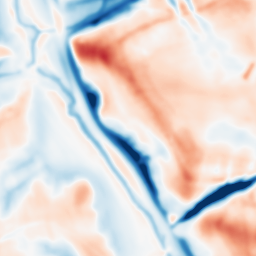
Category: multiscale
Decomposition family: dog_multiscale
Decomposition parameters: sigma_ratio: 1.6
n_scales: 4
base_sigma: 2
Upsampling method: sinc_hamming
Upsampling parameters: scale: 2
kernel_size: 16
Upsampling scale: 2